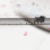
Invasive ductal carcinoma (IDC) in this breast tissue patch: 0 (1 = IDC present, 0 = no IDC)